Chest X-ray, PA view. Patient: 45 years old, sex F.
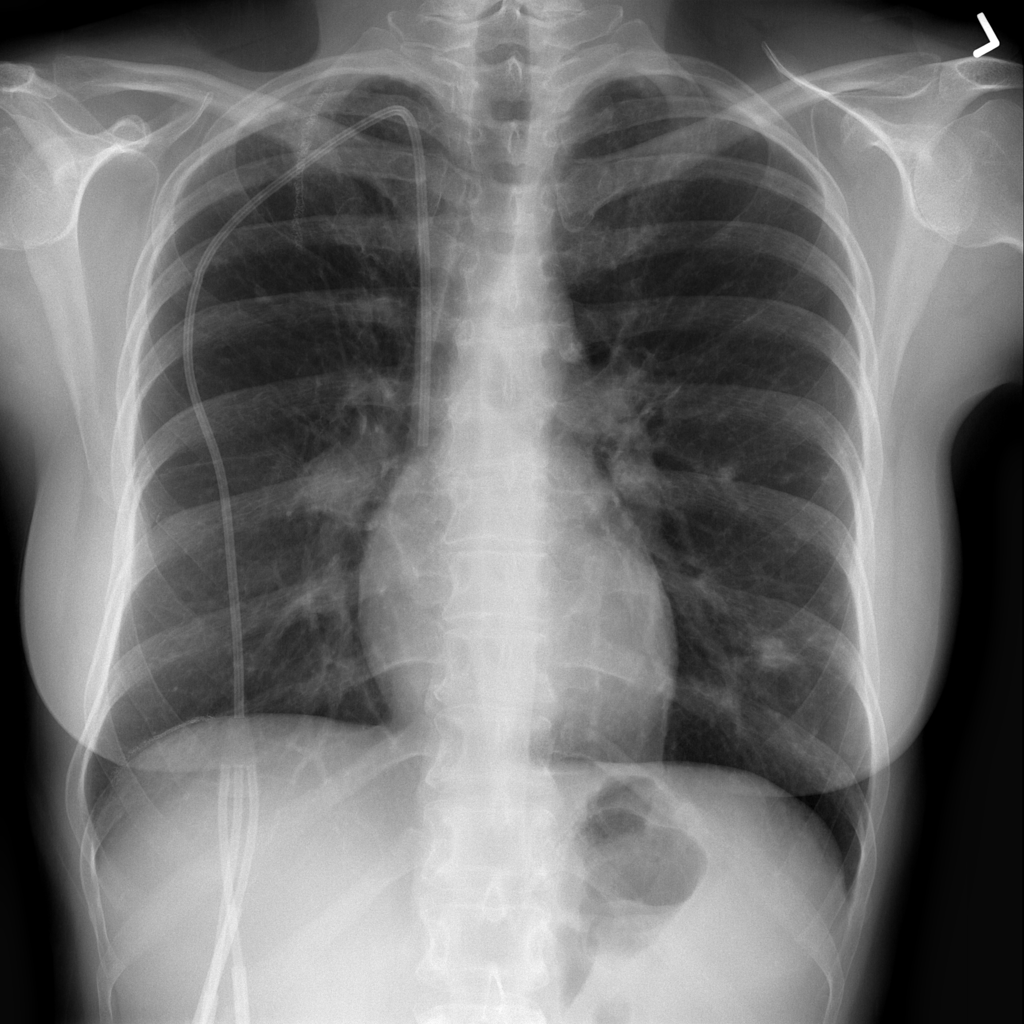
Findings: Pleural_Thickening